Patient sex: F
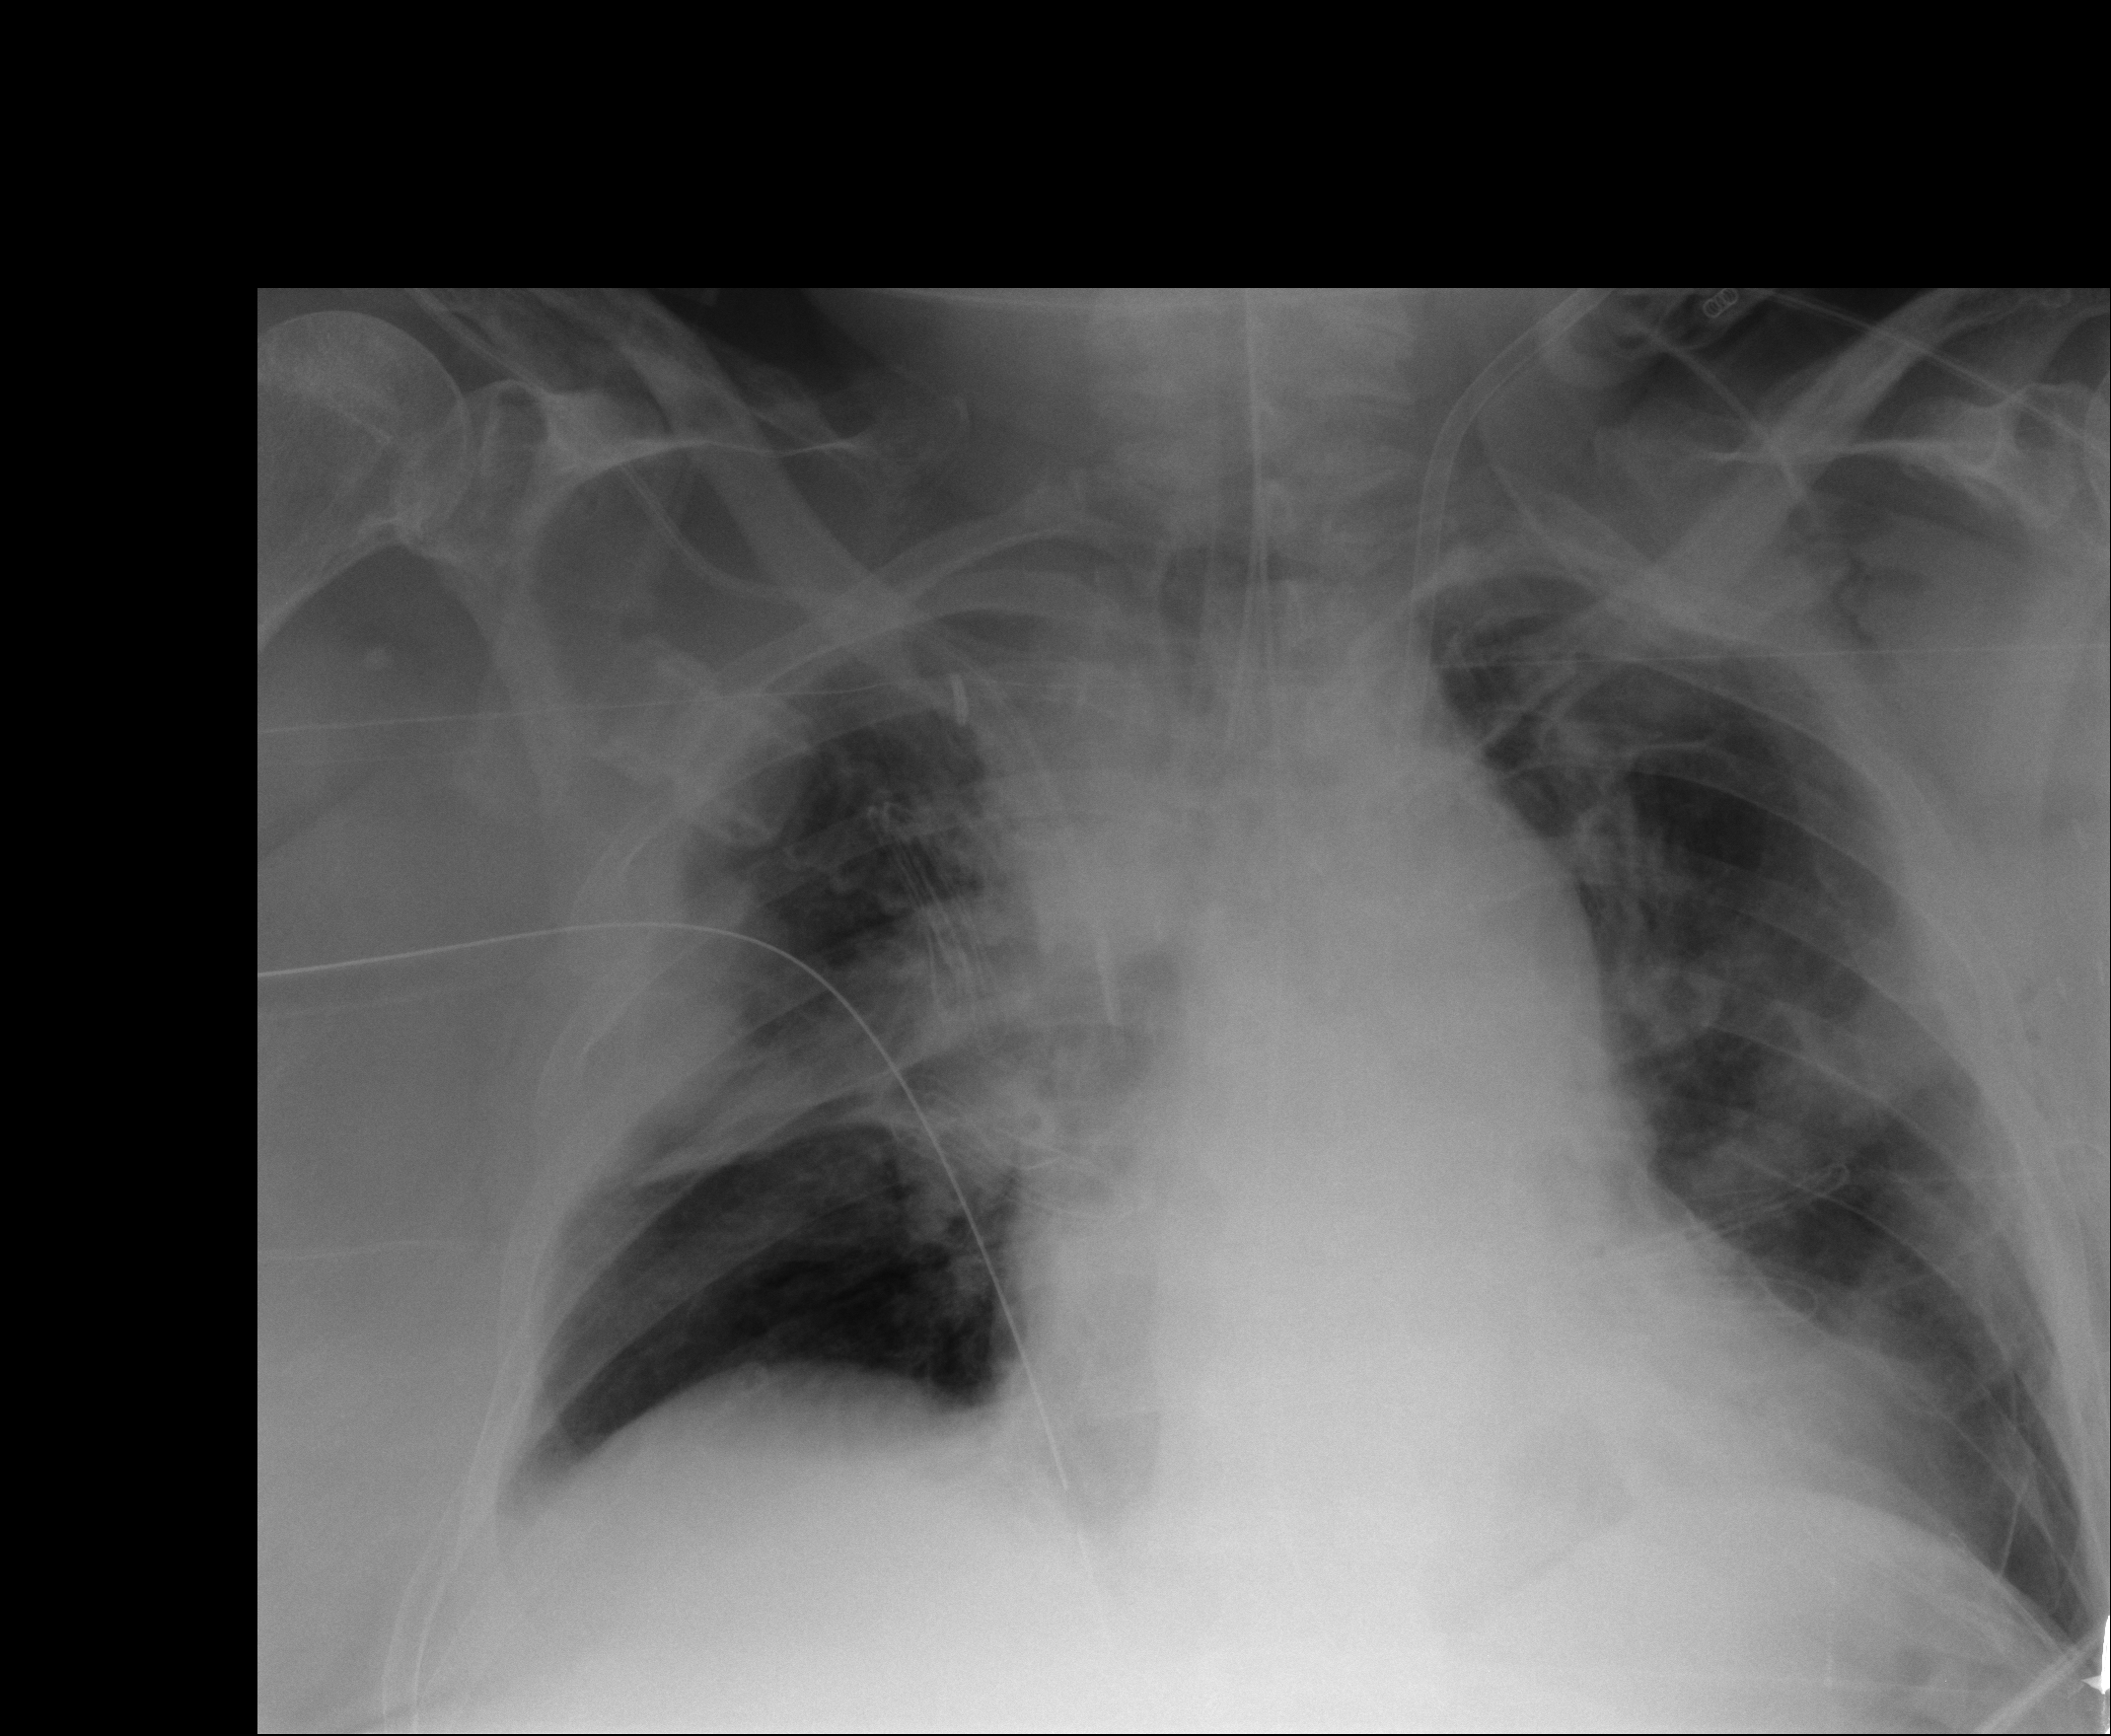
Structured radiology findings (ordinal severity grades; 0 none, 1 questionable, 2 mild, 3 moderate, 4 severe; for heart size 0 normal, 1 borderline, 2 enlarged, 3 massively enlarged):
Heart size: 2
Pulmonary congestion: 2
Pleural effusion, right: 2
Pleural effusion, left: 0
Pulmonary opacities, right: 0
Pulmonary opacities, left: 0
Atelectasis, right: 2
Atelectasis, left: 2